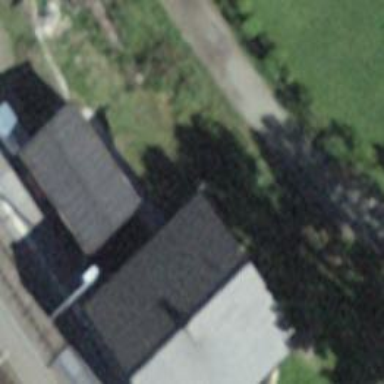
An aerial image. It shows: Train station building.